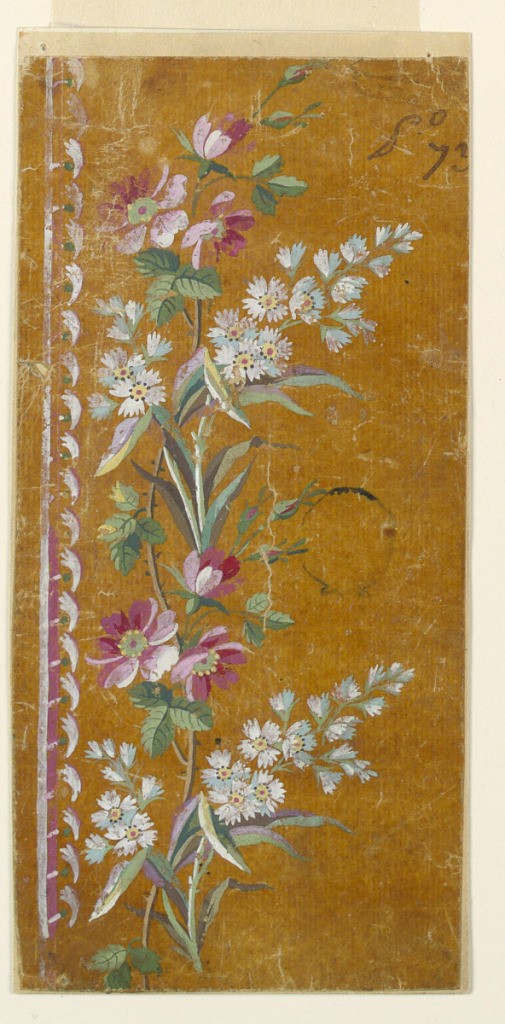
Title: Design for an Embroidered Border of the "Fabrique de St. Ruf"
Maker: Fabrique de Saint Ruf, Lyon, France
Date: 1800–1825
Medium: Brush and gouache on glazed tracing paper
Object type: Drawing
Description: Two strips and a leaf row, at left. An undulated flower stem rises at right. Nearly two repeats are shown. Written in ink, top right: Po 73[?] (the last figure is missing)